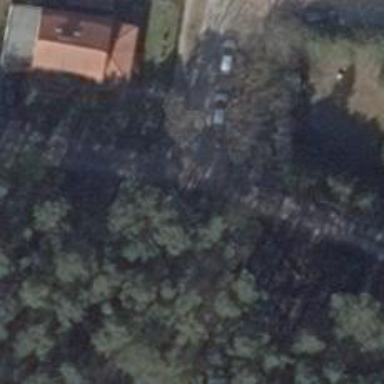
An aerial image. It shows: Residential road with dirt surface.